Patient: sex M, age 57
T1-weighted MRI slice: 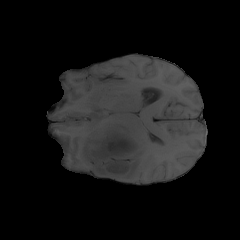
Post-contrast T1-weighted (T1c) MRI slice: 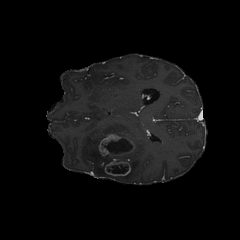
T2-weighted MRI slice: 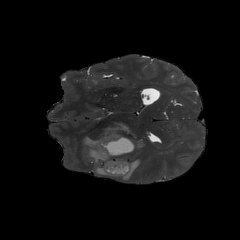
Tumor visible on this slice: yes
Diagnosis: Glioblastoma, IDH-wildtype
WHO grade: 4